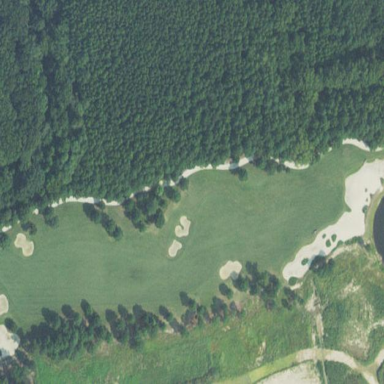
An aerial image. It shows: Golf bunker filled with natural sand.